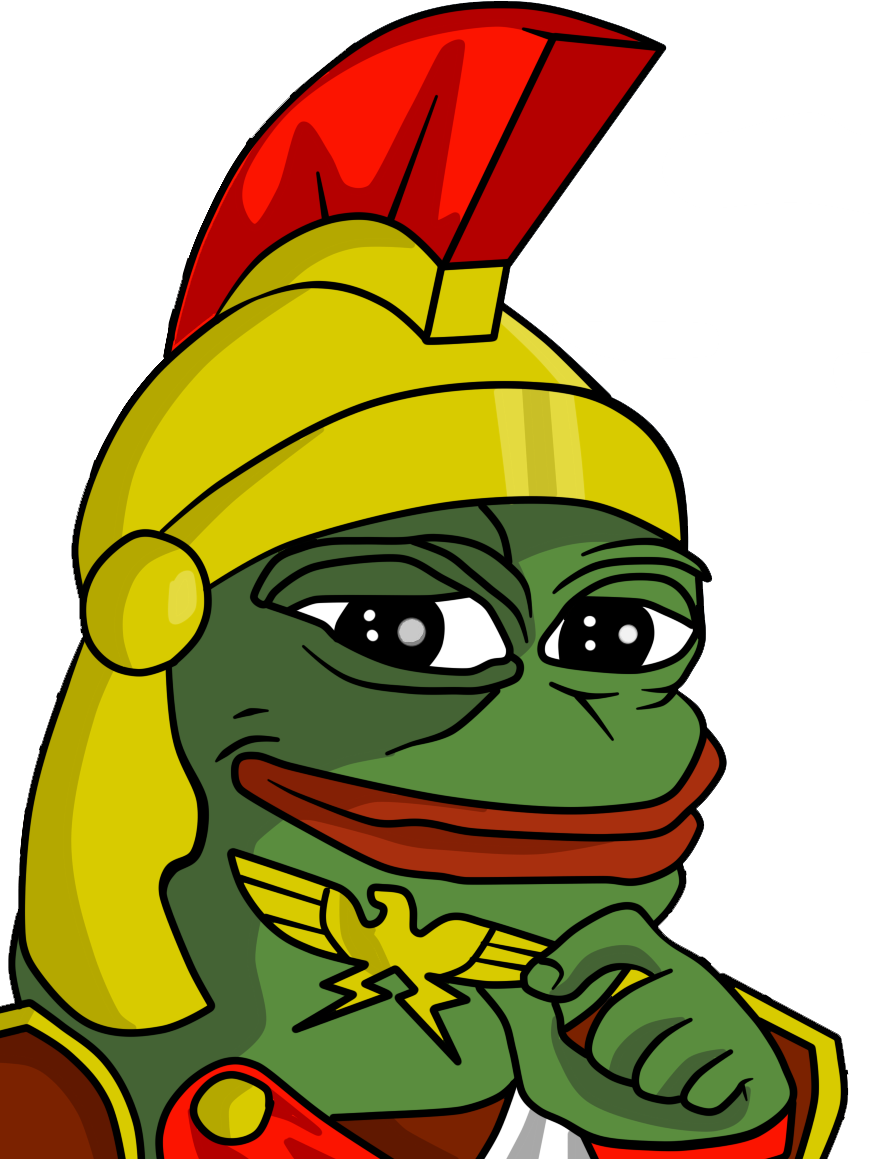
Label: 5_Pepe